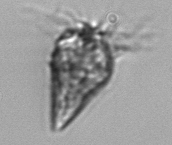
Label: Strombidium_wulffi